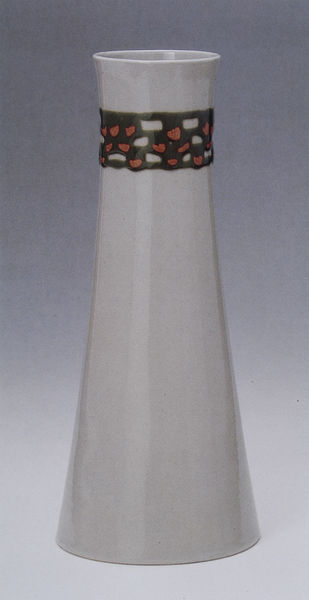
Titel: Stangenvase mit abstraktem Banddekor
Künstler: Emilie Butters
Standort: München
Institution: Stadtmuseum
Schlagwörter: blau, weiß, blumen, braun, elegant, grau, licht, orange, schwarz, blüten, rot, muster, ornament, zylinder, hals, spiegelung, schlank, kelch, borte, kreis, rund, keramik, krug, ton, vase, blumenvase, abstrakt, linien, rand, bordüre, jugendstil, reflexe, schmal, glanz, streifen, glänzend, glatt, ring, hoch, foto, fotografie, punkte, gefäß, offen, porzellan, form, schlicht, jugenstil, tupfen, flecken, öffnung, reflex, porzelan, kunsthandwerk, art deco, design, gebrannt, urne, konisch, sprenkel, fünfziger, oktagonal, sechseck, verjüngung, zylindrisch